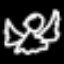
Label: angel